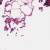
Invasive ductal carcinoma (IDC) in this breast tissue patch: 0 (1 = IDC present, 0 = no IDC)